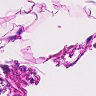
Metastatic tissue present: no